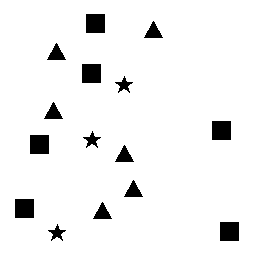
Squares: 6
Triangles: 6
Stars: 3
Total shapes: 15